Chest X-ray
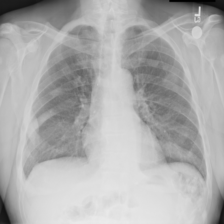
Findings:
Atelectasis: negative
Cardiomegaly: negative
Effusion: positive
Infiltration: negative
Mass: negative
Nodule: negative
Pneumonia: negative
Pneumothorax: negative
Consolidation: negative
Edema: negative
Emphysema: negative
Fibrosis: negative
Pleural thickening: negative
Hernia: negative